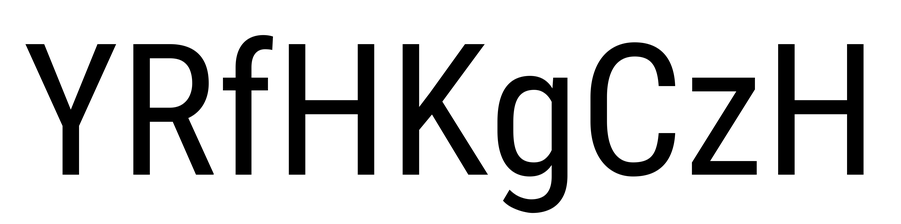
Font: Roboto_Condensed_Regular